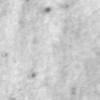
Label: no_change